Current action and preconditions to check: trajectory_clear

Your task: For each precondition in the list above, predict whether it will hold at this action.

Consider the current scene as observed from the mobile robot's camera, and analyze the predicted future states of all dynamic agents (e.g., people, animals, vehicles, or any moving entities) within the NEXT SECOND.

IMPORTANT: Only answer "very likely" if you are absolutely certain—based on strong, clear evidence—that a dynamic agent will violate the precondition in the predicted future state. Do NOT answer "very likely" for unlikely, ambiguous, or low-probability risks.

Ask yourself for each precondition: Is there a high probability, with clear and convincing evidence, that the predicted future states of any dynamic agent will interfere with the predicted future state of the currently executing action within the NEXT SECOND, causing that precondition to fail?

Assess the risk level based on these predictions. Use "likely" or "very likely" if motions create a clear risk of interference.

Use "neutral" or "improbable" if agents are nearby but their predicted paths are clearly diverging or non-conflicting.

Failure Risk Categories: "very improbable", "improbable", "neutral", "likely", "very likely"

Answer Format: Output ONLY the probability_of_failure value from these categories: "very improbable", "improbable", "neutral", "likely", "very likely"

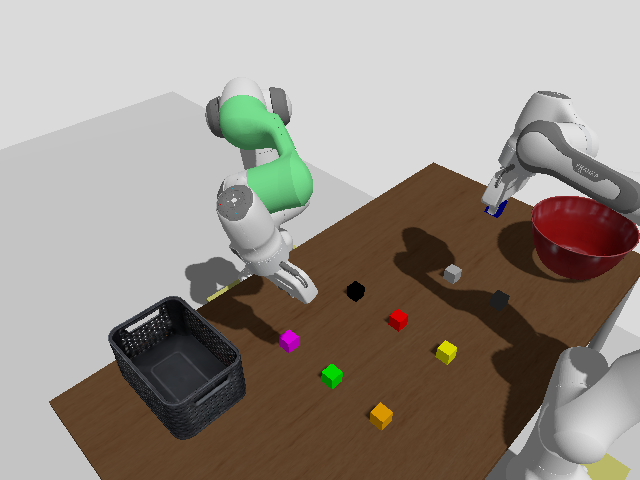

Answer: very improbable